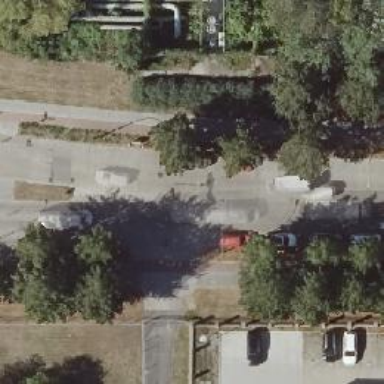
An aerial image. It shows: Tertiary road with asphalt surface. Separate sidewalks on both sides of the road.